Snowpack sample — Buffalo Mountain, Silverthorne, Colorado, USA (2/22/26, 2:02 PM MST)
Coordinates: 39.622, -106.113
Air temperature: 33 °F
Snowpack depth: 63 cm
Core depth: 20 cm
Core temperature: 24.8 °F
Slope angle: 11°, slope face: 116°
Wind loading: low
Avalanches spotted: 0
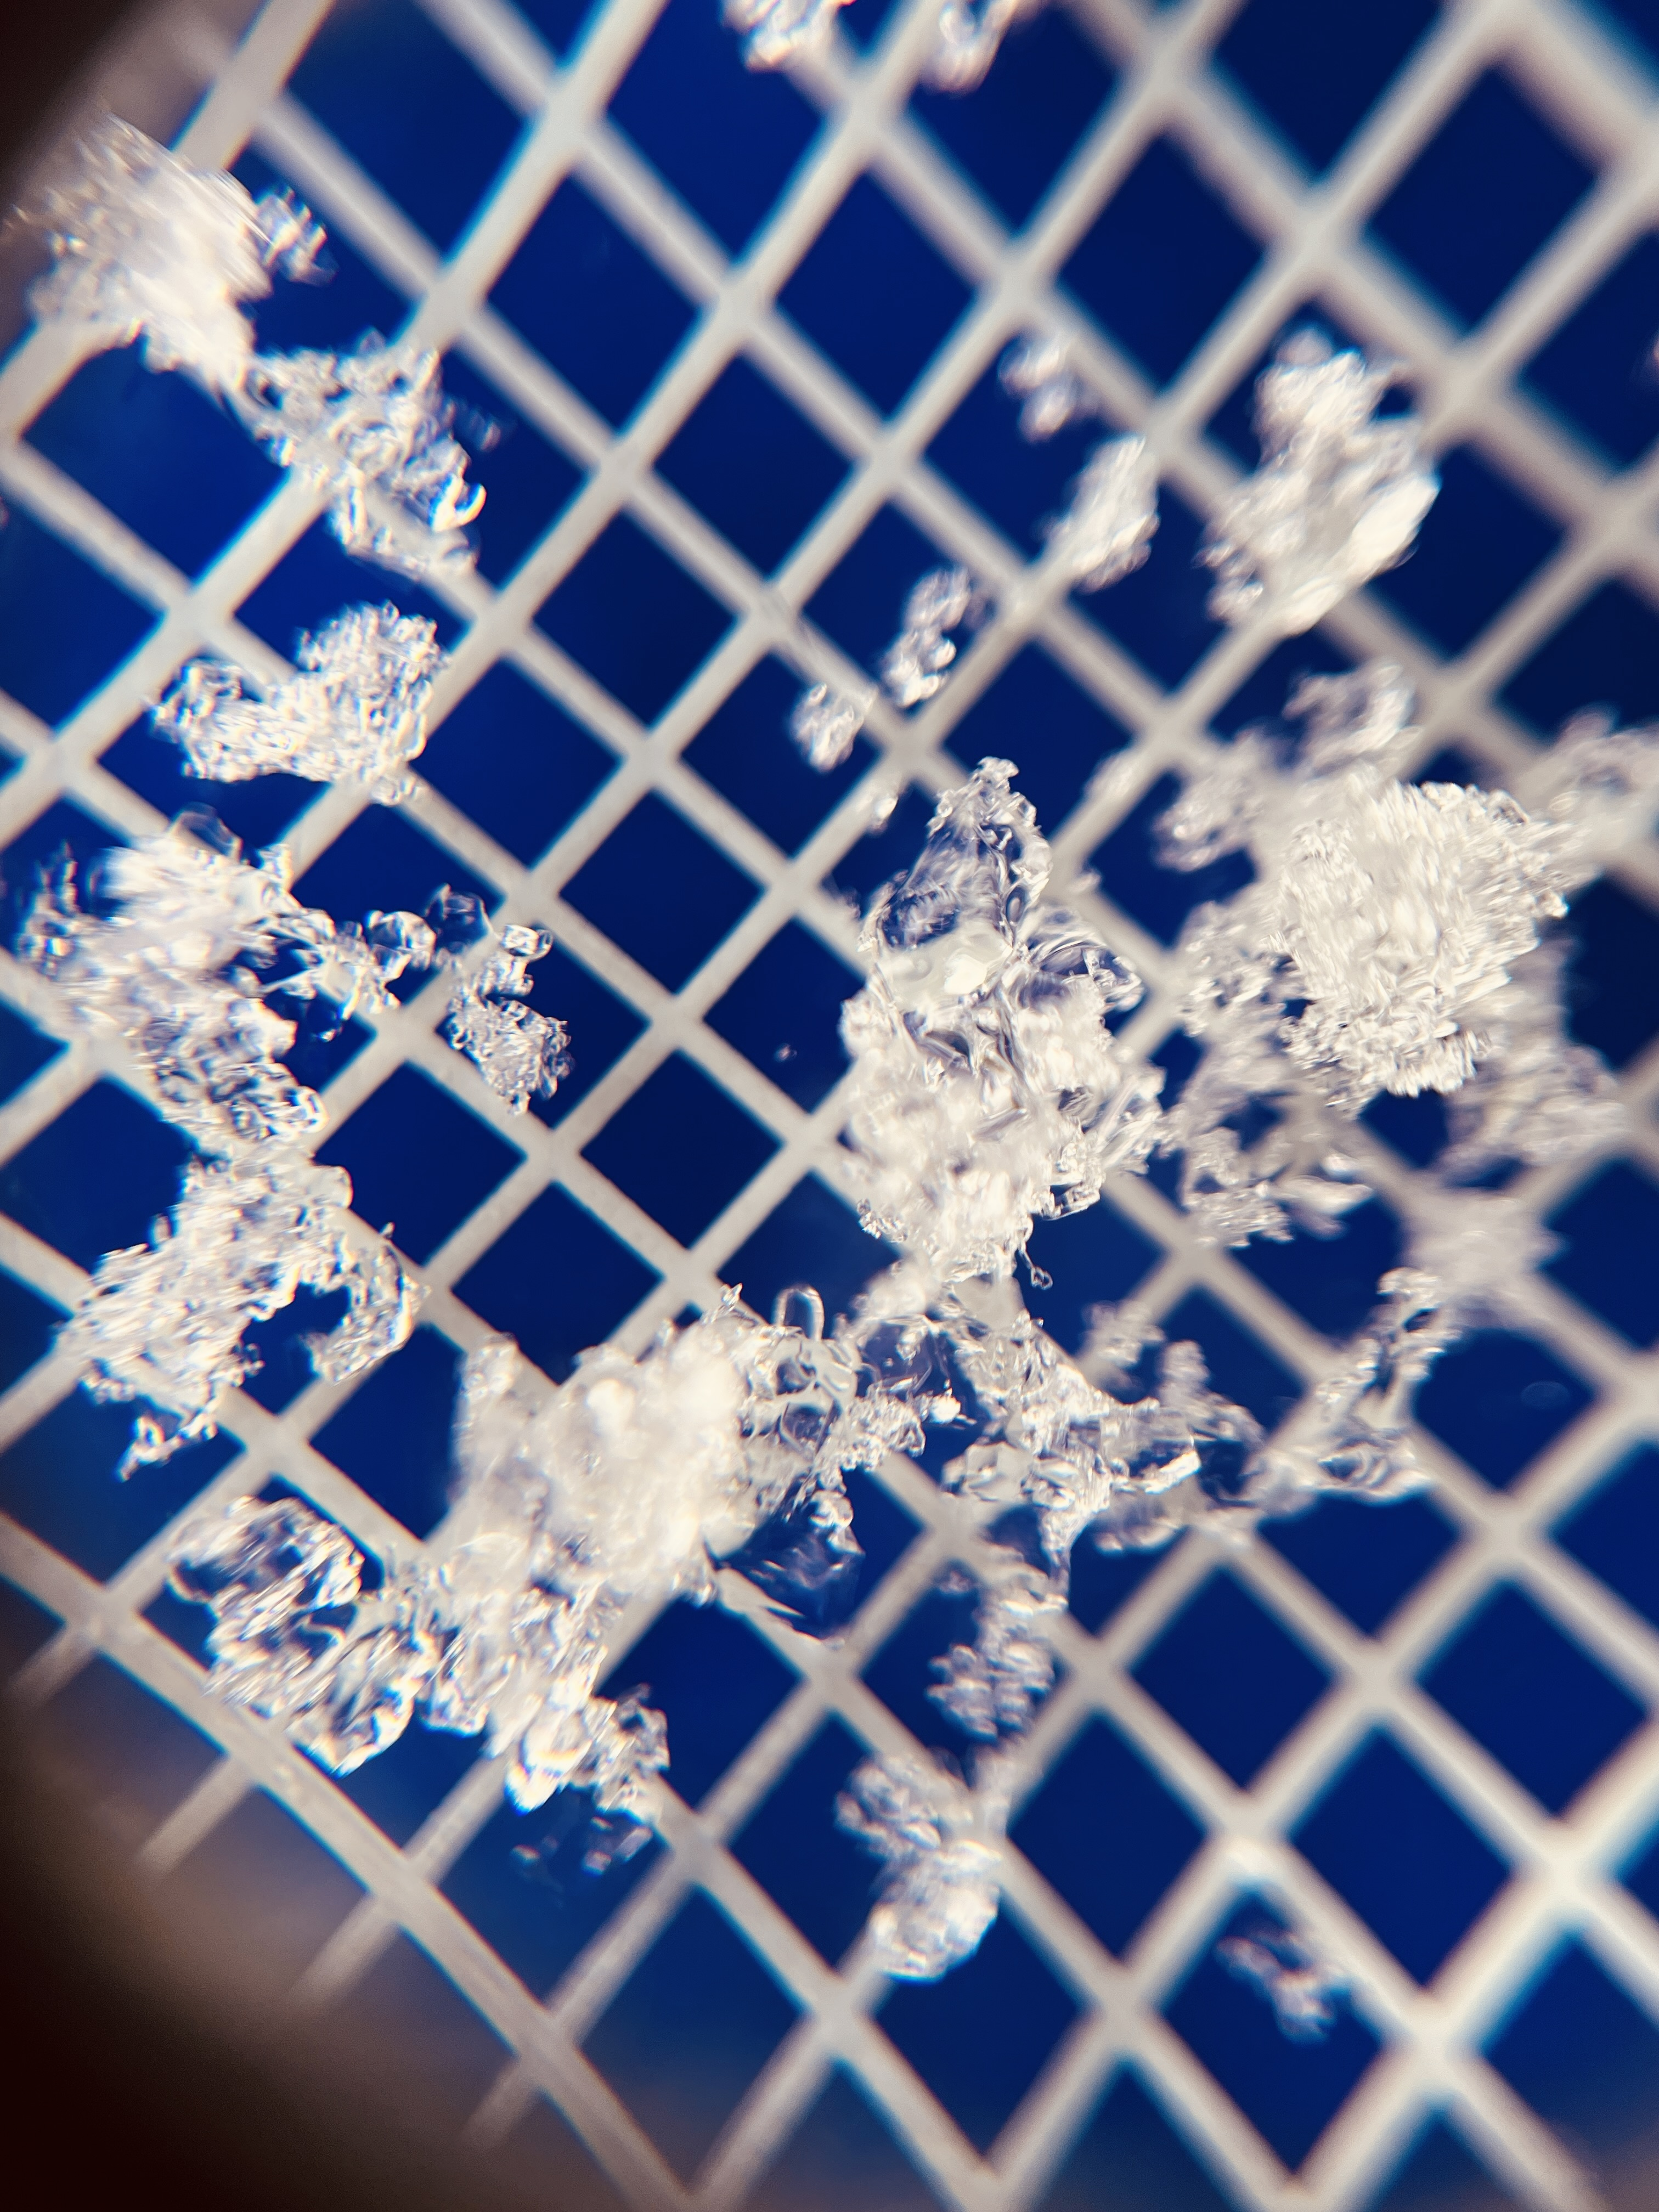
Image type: magnified_profile
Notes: In a firebreak similar to site 1, minimal wind loading with no spotted avalanches (not many faces in view though)